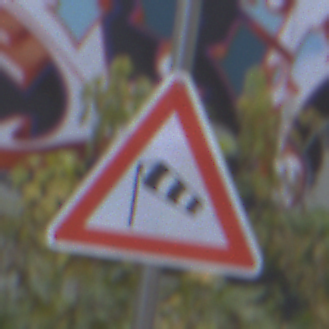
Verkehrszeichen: SeitenwindVonLinks
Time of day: MorningAfternoon
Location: Outdoor (Urban)
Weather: PartlyCloudy
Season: NotSpecified
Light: Natural